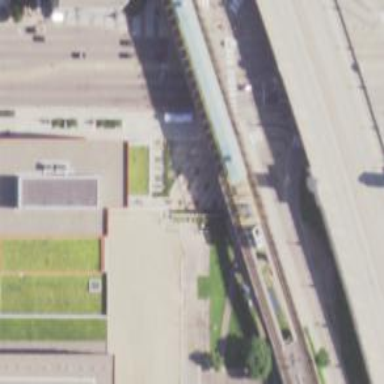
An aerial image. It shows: Bridge with light rail platform. The platform has shelter and serves as public transport stop.